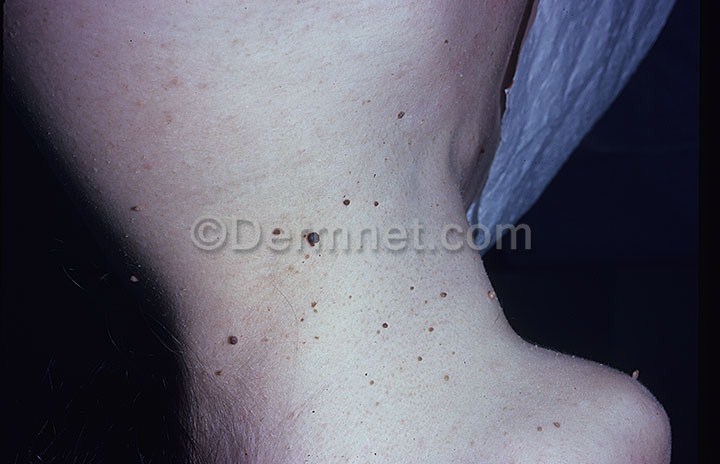
Disease: Seborrheic Keratoses and other Benign Tumors